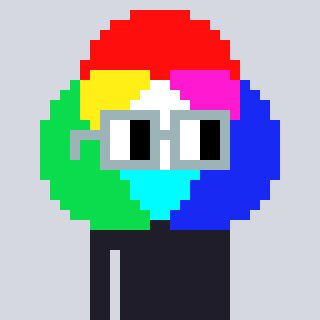
a pixel art character with square dark gray glasses, a color circle-shaped head and a bege-colored body on a cool background